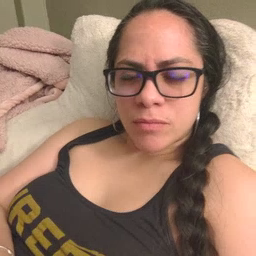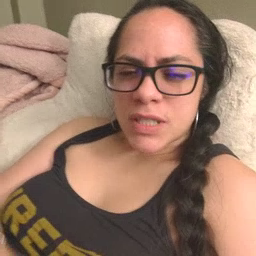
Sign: toothbrush